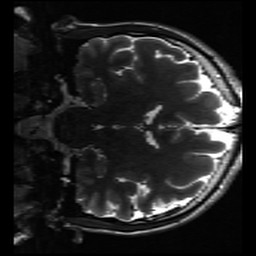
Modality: inplaneT2
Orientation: coronal